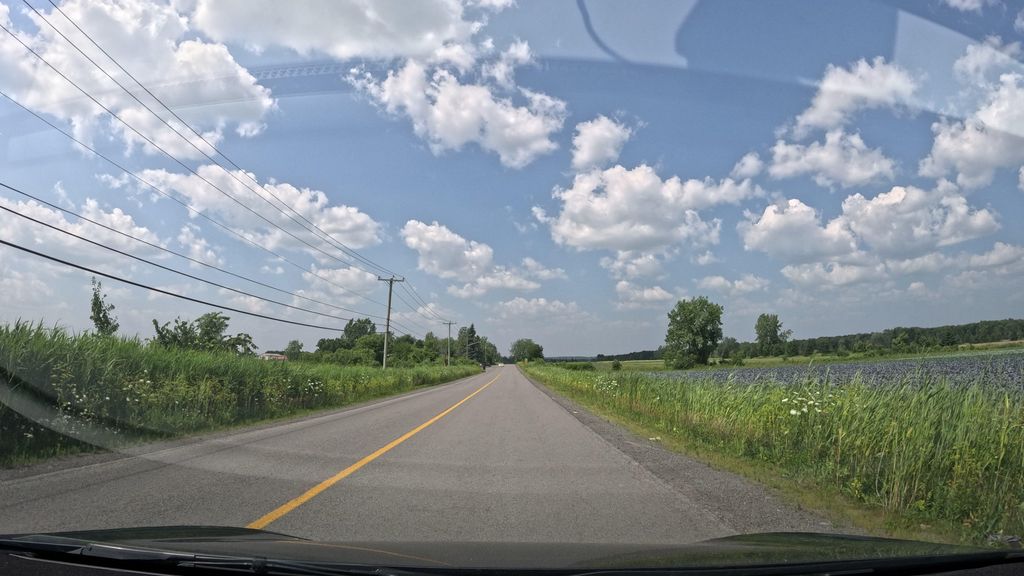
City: montreal